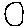
Label: circle